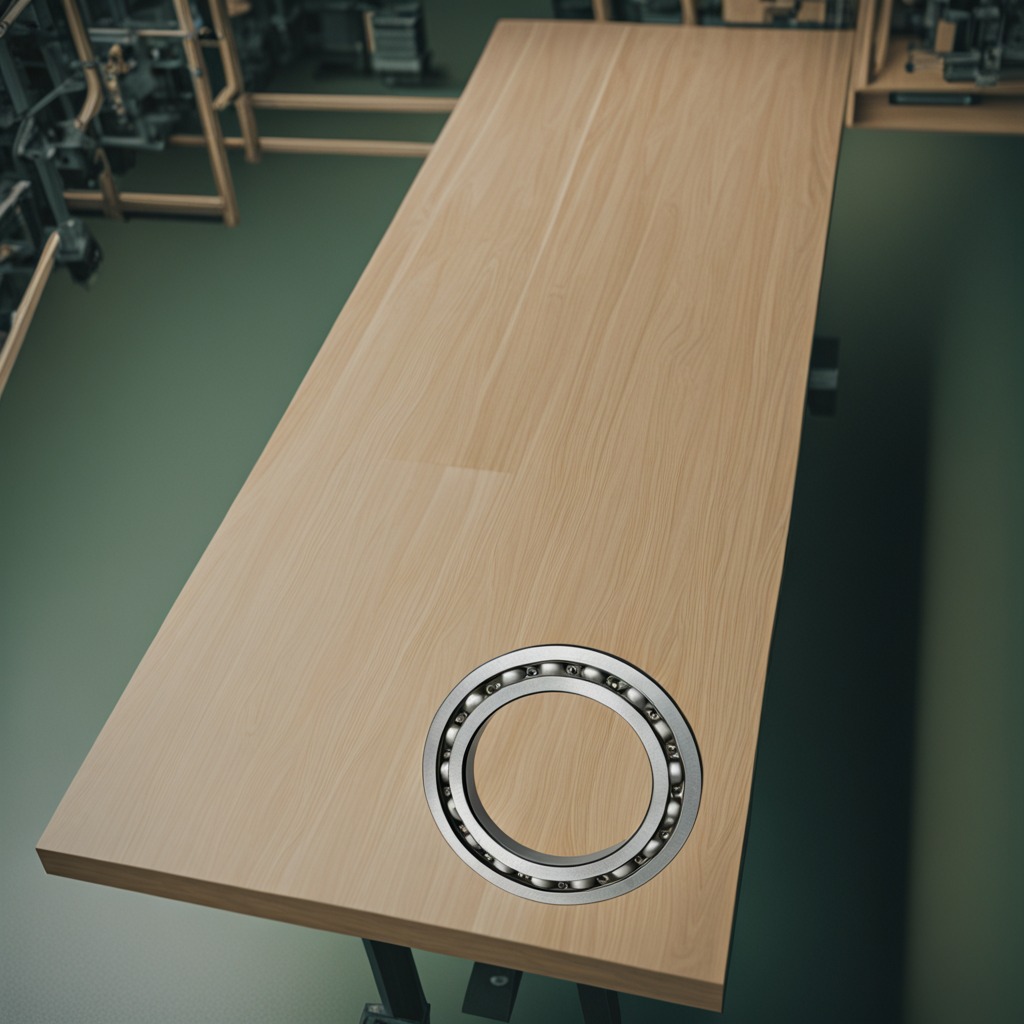
A metal ball bearing is lying on the workbench inside a coastal fishing gear workshop.